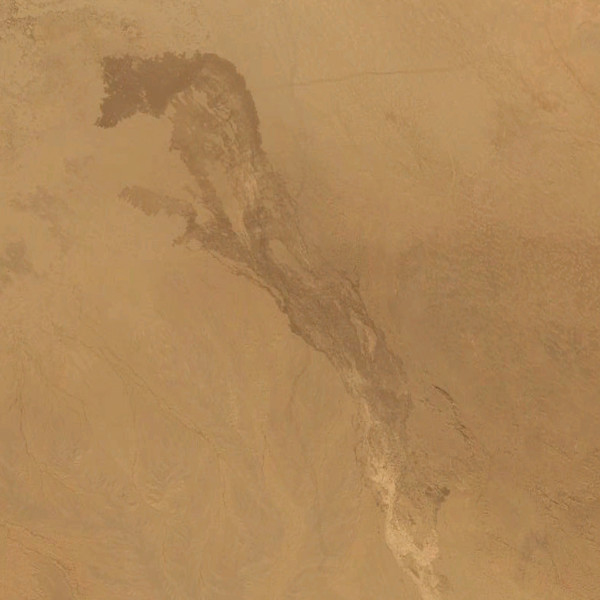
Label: Desert